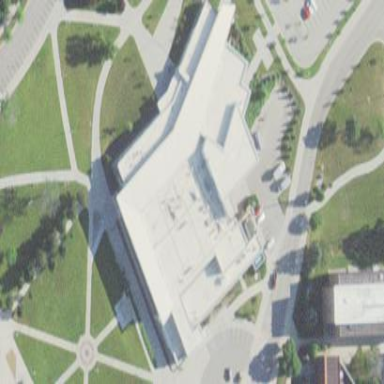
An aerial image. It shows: View of university building.